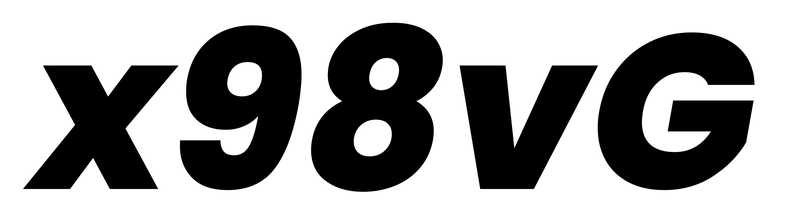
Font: Poppins-ExtraBoldItalic